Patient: sex F, age 58
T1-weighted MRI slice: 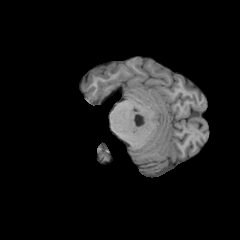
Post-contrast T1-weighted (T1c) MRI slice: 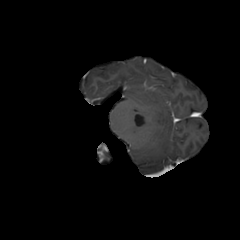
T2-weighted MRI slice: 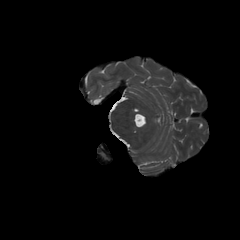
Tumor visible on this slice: no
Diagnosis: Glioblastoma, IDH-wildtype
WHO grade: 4